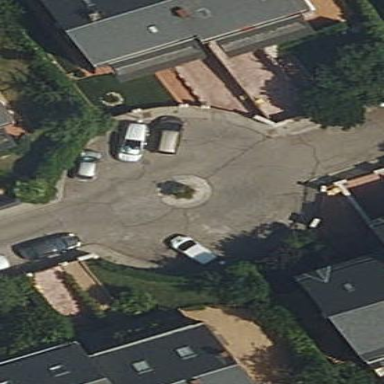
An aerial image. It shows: Asphalt road with roundabout junction designed for service vehicles.